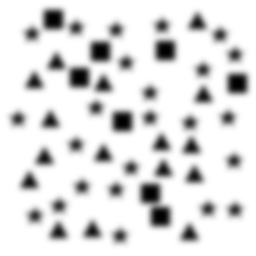
Squares: 8
Triangles: 16
Stars: 24
Total shapes: 48